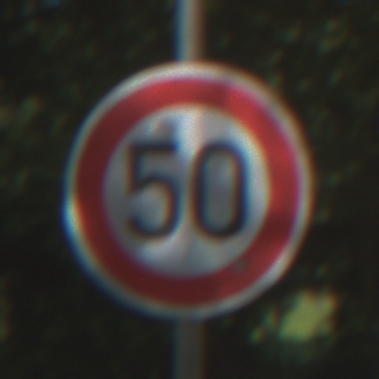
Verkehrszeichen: Geschwindigkeit50
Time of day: Midday
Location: Outdoor (RoadRail)
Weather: Clear
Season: NotSpecified
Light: Natural